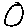
Label: circle